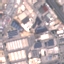
Land use / land cover class: Industrial